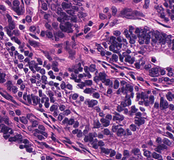
Tumor epithelial tissue: yes
Tumor-associated stroma tissue: yes
Normal tissue: no